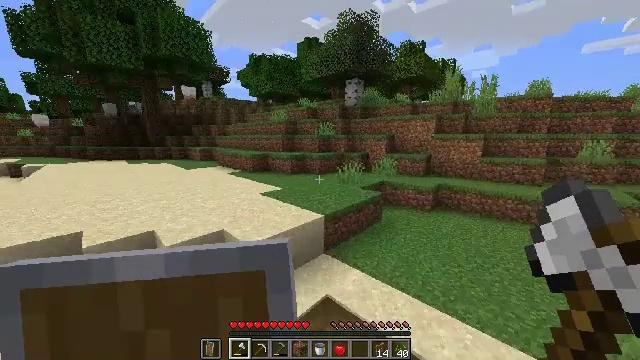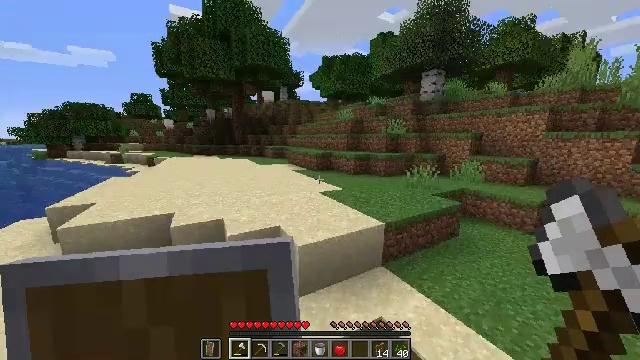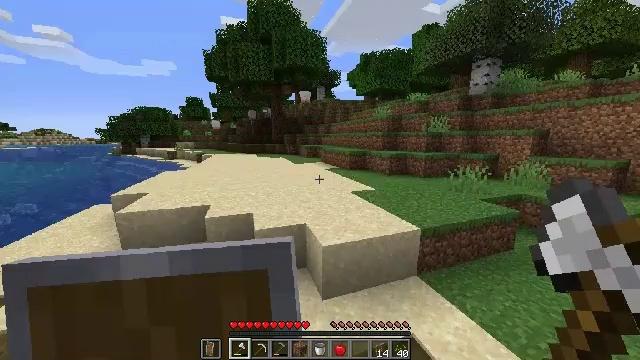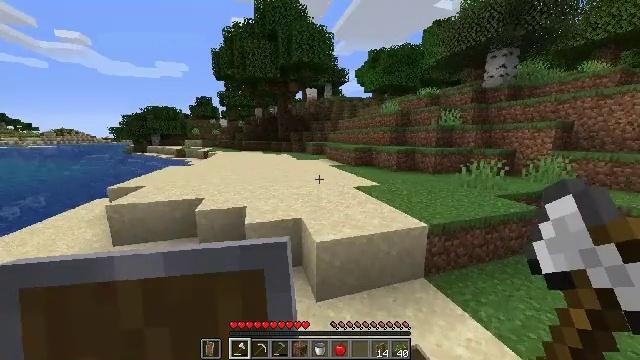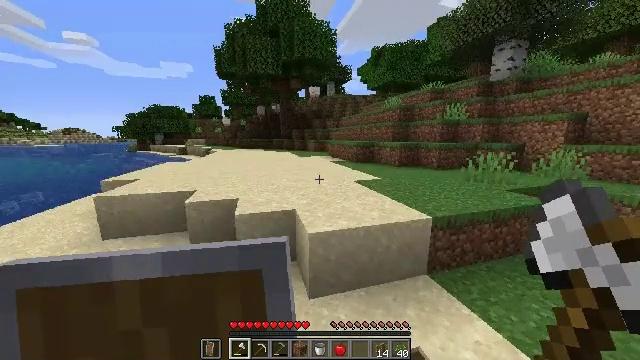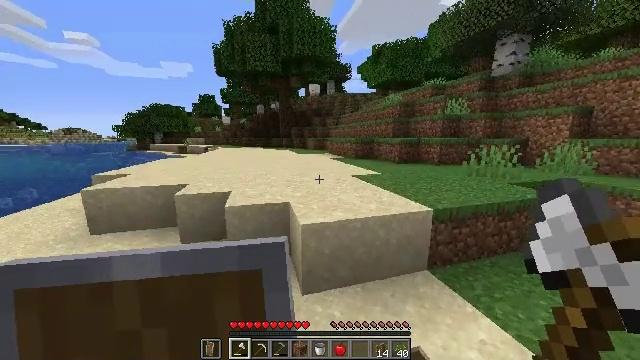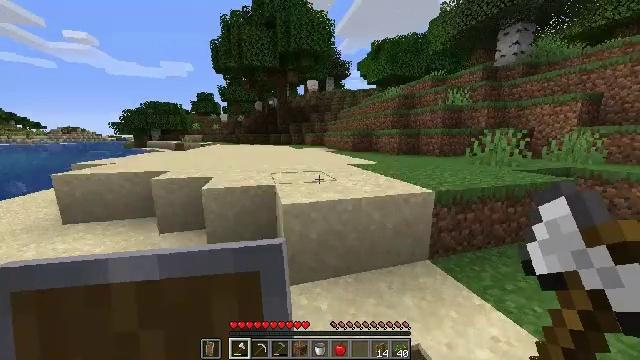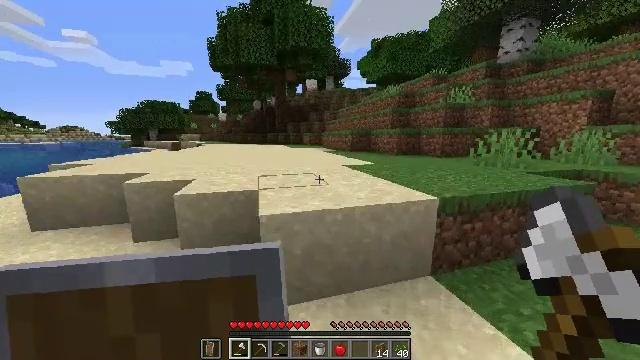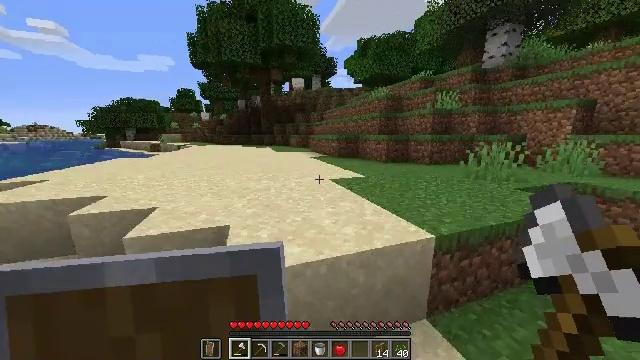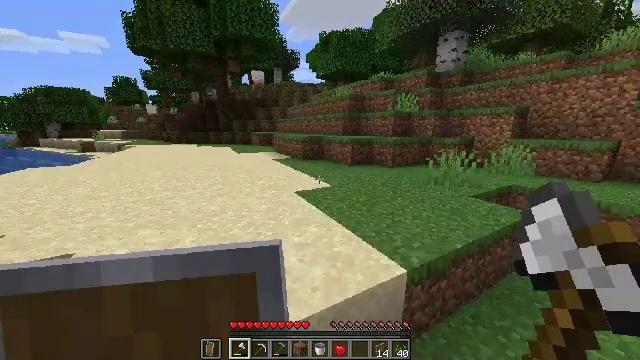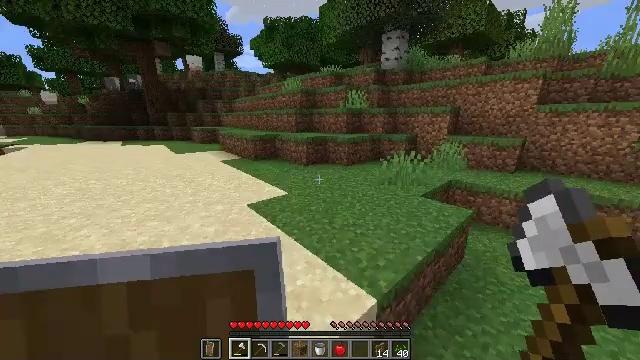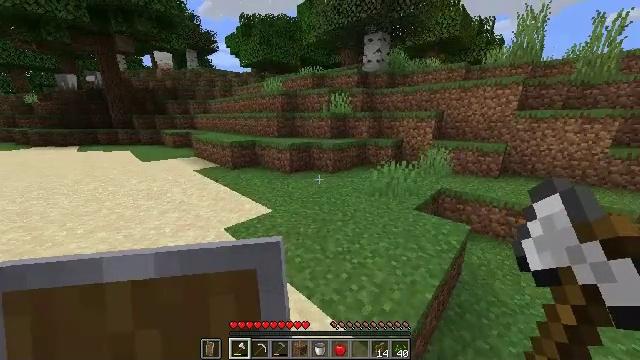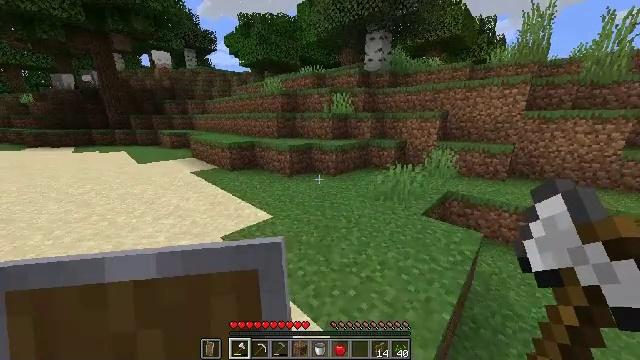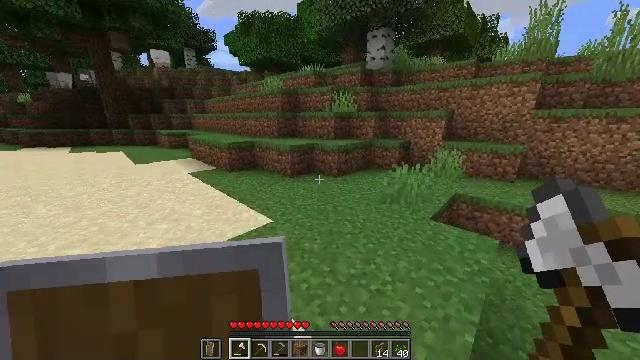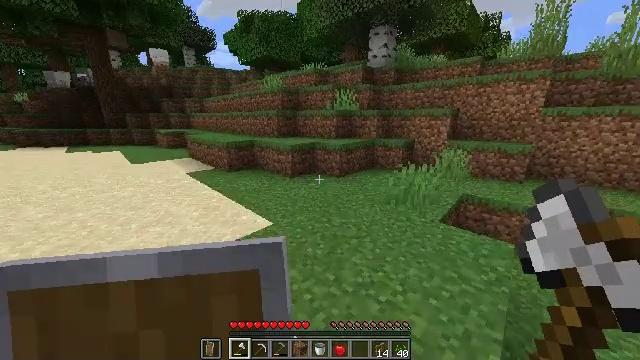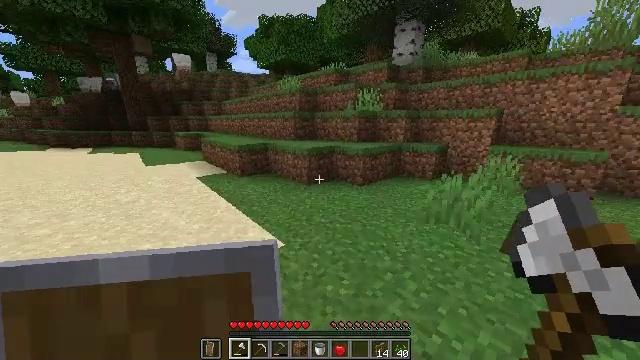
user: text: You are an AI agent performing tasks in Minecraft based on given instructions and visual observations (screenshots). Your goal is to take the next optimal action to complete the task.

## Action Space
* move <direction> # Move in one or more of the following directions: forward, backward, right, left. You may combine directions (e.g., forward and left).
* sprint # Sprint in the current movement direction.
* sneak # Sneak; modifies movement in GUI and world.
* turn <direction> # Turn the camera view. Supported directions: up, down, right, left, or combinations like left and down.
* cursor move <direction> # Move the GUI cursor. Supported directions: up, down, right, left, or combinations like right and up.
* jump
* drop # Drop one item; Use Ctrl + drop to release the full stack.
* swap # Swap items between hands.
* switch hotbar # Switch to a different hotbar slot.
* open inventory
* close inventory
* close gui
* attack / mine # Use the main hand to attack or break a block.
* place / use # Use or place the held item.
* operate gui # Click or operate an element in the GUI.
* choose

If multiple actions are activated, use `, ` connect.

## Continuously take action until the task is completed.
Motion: motion action
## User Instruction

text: Harvest wheat from the field.
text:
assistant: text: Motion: move forward, sprint, turn left, jump
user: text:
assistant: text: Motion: move forward, sprint, turn left, jump
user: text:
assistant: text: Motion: move forward, sprint, turn left, jump
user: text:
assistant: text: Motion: move forward, sprint, jump
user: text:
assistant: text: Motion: move forward, sprint, jump
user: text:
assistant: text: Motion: move forward, sprint, jump
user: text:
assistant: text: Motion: move forward, sprint, jump
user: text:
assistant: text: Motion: move forward, sprint, turn right, jump
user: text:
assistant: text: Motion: move forward, sprint, turn right and down, jump
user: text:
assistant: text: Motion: move forward, sprint, turn right and down, jump
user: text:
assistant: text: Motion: move forward, sprint, turn right, jump
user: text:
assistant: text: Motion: move forward, sprint, jump
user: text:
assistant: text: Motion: move forward, sprint, jump
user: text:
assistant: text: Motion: move forward, sprint, jump
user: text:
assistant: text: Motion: move forward, sprint, turn left and up, jump
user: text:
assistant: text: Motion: move forward, sprint, turn left and up, jump
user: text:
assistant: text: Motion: move forward, sprint, turn left and up, jump
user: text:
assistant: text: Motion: move forward, sprint, turn left, jump
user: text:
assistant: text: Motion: move forward, sprint, jump
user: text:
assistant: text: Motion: move forward, sprint, jump
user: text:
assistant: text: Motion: move forward, sprint, jump
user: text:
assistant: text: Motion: move forward, sprint, jump
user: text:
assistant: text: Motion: move forward, sprint, turn right, jump
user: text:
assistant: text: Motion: move forward, sprint, turn right, jump
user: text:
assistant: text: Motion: move forward, sprint, turn right, jump
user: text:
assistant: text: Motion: move forward, sprint, jump
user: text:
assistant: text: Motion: move forward, sprint, jump
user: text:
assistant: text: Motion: move forward, sprint
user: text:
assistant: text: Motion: move forward, sprint
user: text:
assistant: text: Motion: move forward, sprint, turn right, jump